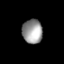
Tissue: lung
Cell type: Fibroblasts
Senescence score: 0.5479
Nuclear area (px): 477
Mean DAPI intensity: 152.249